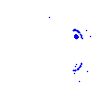
Particle: electron